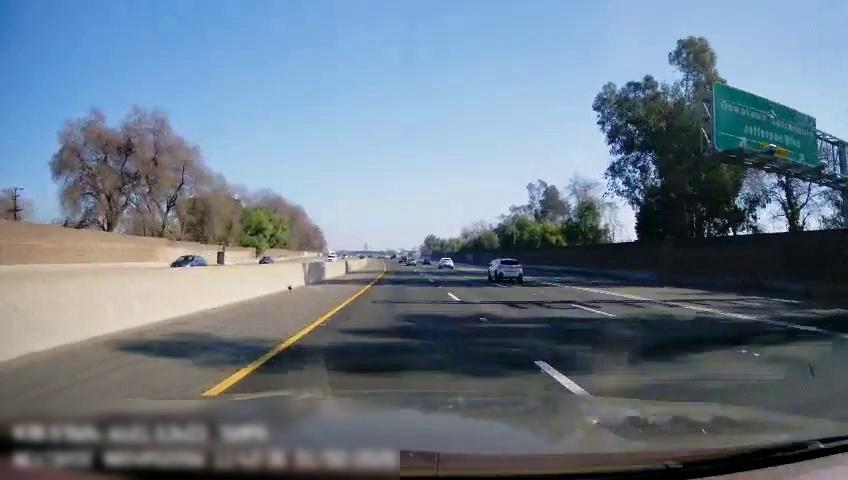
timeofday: Day
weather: Sunny
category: Vehicles | Car
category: Vehicles | Car
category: Vehicles | SUV
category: Drivable Space
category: Vehicles | Car
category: Vehicles | SUV
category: Lanes | Current Lane
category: Lanes | Current Lane
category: Lanes | Current Lane
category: Lanes | Alternate Lane
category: Traffic | Signs